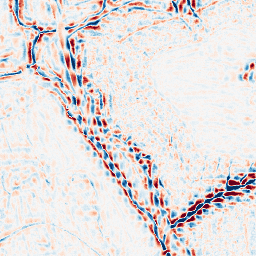
Category: wavelet
Decomposition family: wavelet_dwt
Decomposition parameters: wavelet: db4
level: 3
Upsampling method: lanczos
Upsampling parameters: scale: 4
Upsampling scale: 4